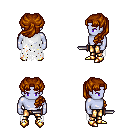
a pixel art fantasy rpg character, male body template, dark elf, purple skin, white tattered cape, gold greaves, brunette princess hairstyle, gold boots, dagger, four views (front, back, left, right), 2x2 character sprite sheet, small pixel art, hard edges, no anti-aliasing